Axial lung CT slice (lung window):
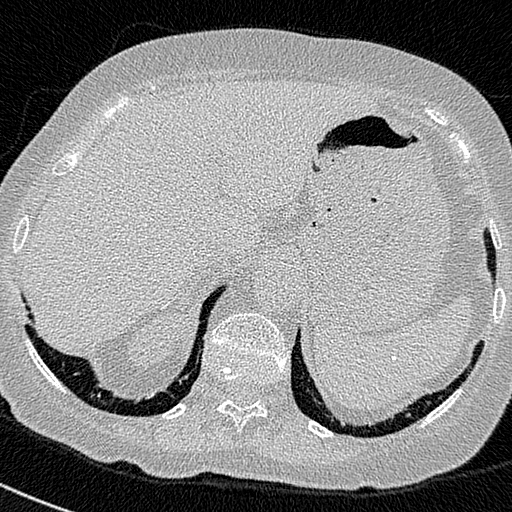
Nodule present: no